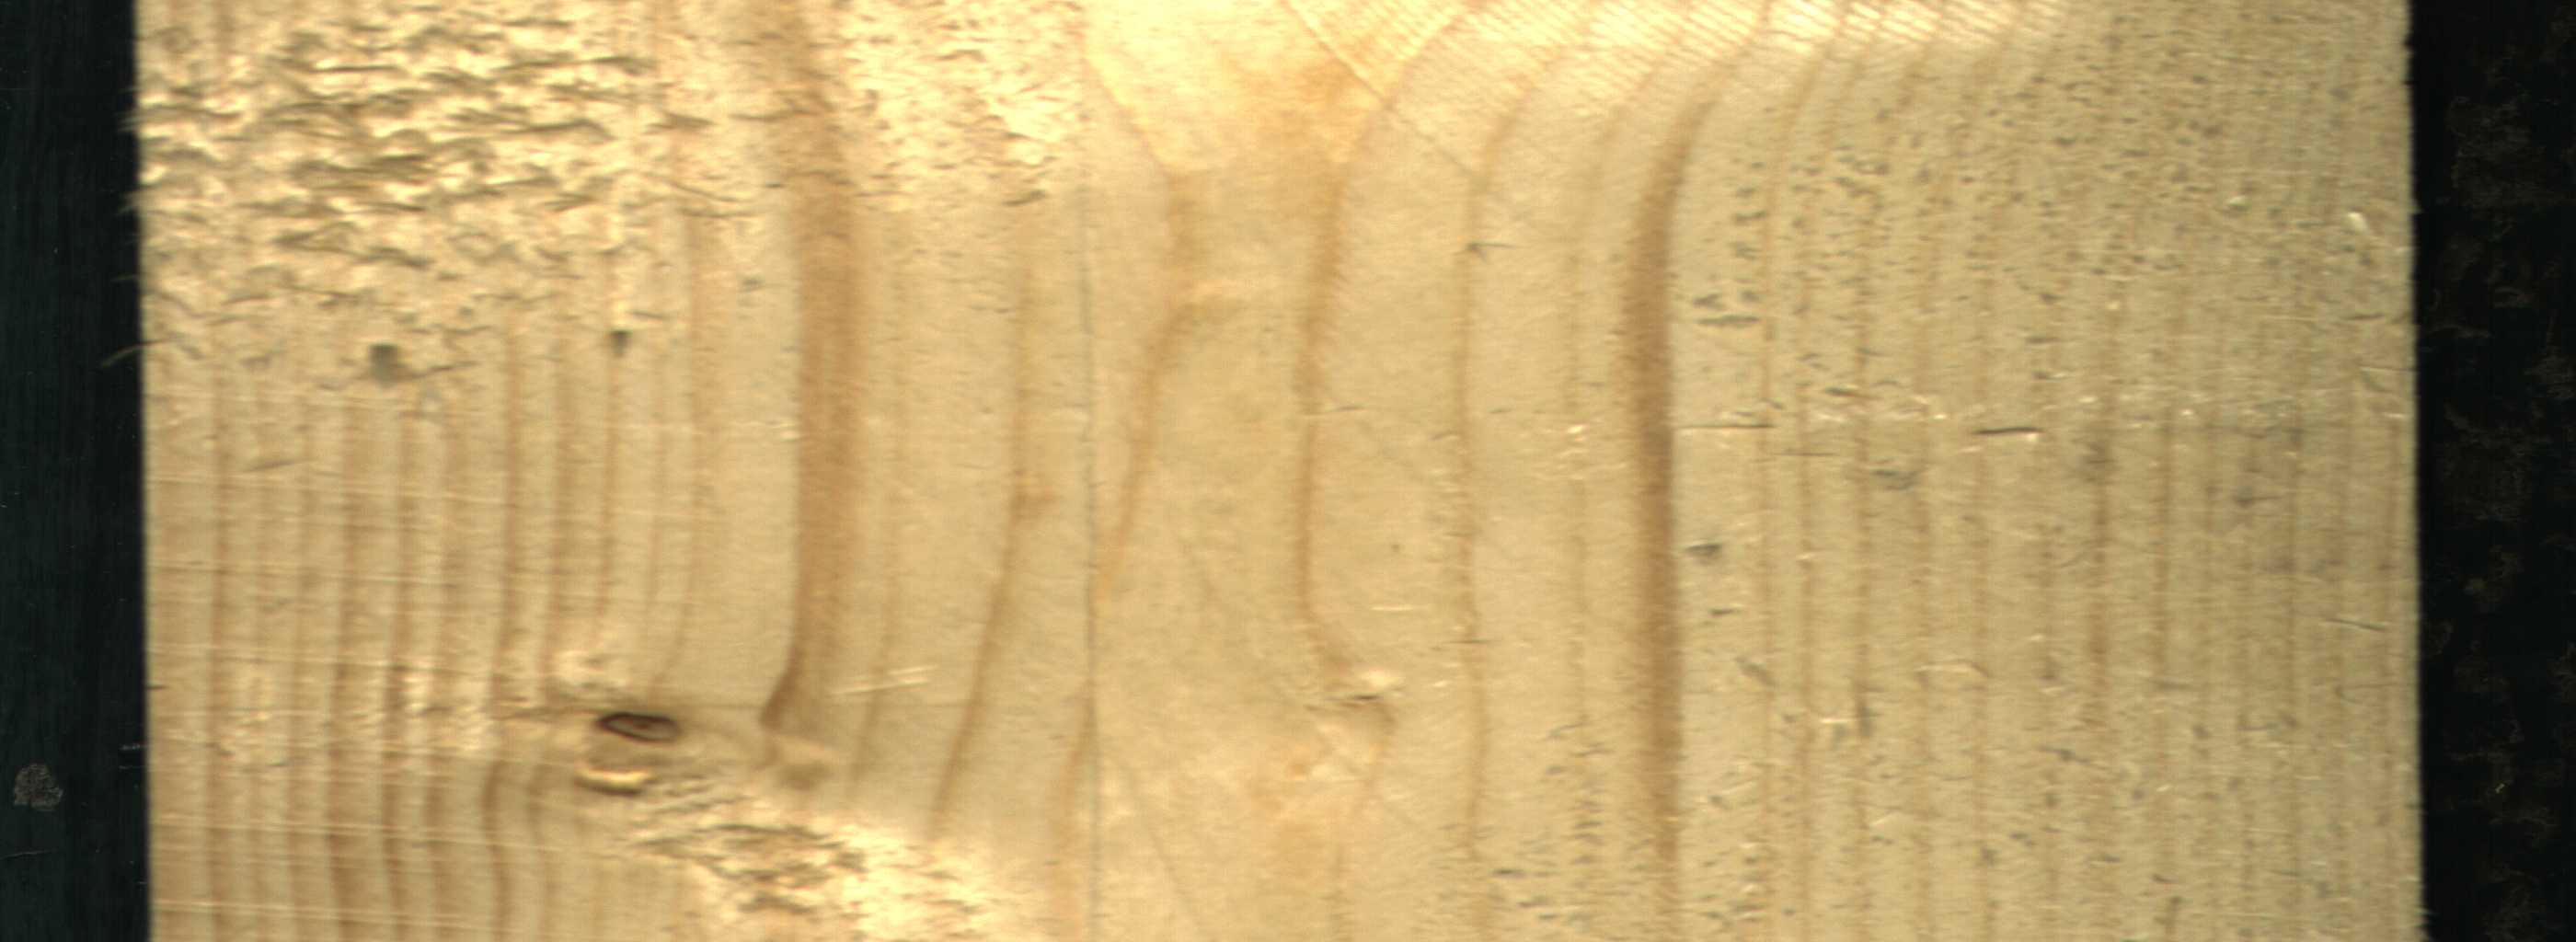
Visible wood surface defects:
Live_Knot